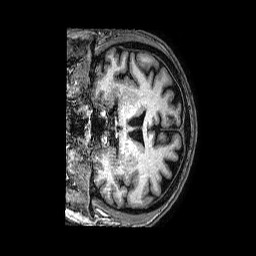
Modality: T1w
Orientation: coronal
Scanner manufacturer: philips
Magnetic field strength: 3 T
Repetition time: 0.007175 s
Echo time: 0.003305 s